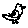
Label: bird